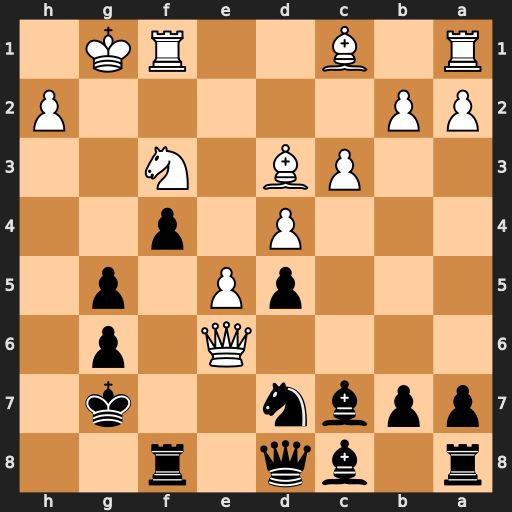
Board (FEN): r1bq1r2/ppbn2k1/4Q1p1/3pP1p1/3P1p2/2PB1N2/PP5P/R1B2RK1
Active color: b
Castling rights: -
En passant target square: -
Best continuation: Nxe5 Qxe5+ Bxe5